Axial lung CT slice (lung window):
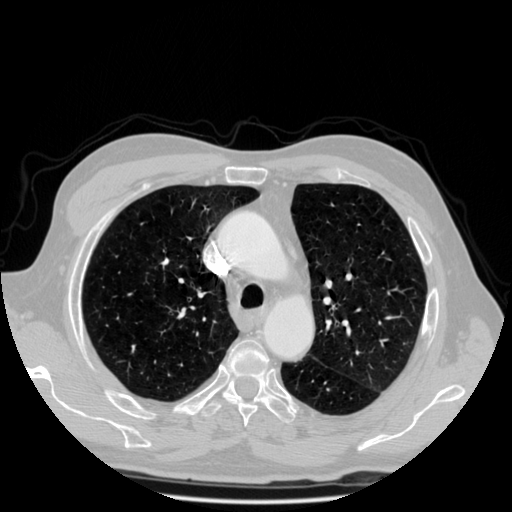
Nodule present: no